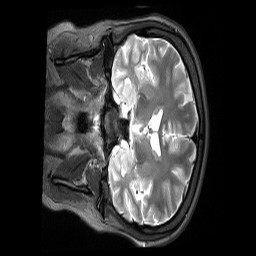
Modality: T2w
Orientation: coronal
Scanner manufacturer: siemens
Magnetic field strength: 3 T
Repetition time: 3.2 s
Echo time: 0.376 s